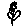
Label: flower